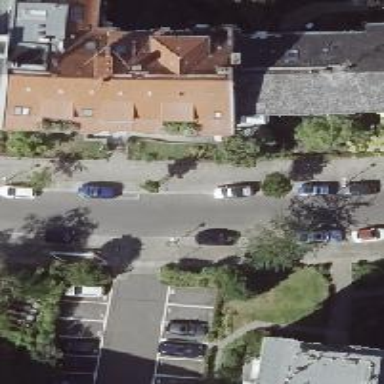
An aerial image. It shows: Residential road with asphalt surface and sidewalks on both sides. The parking orientation is parallel with half of the vehicles on the curb.